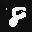
Label: 8